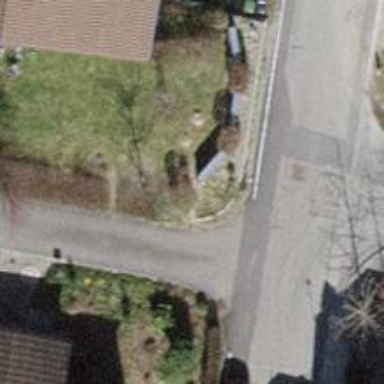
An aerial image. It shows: Hedge acting as barrier.